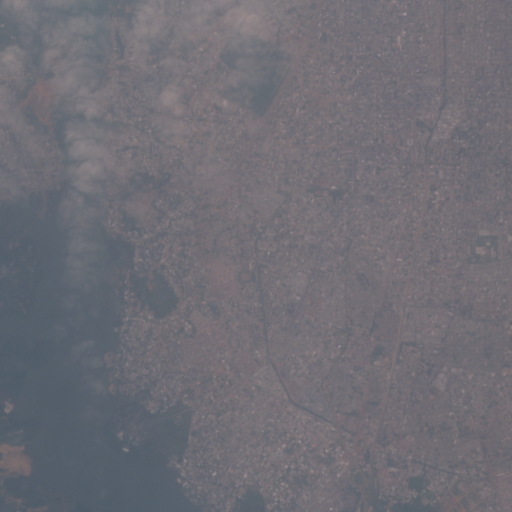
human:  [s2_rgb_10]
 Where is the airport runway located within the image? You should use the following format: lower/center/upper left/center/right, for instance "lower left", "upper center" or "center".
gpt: The airport runway is located in the center right of the image.
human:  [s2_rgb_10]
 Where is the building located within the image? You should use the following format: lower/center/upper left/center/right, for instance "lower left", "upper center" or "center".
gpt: There is no building in the image.